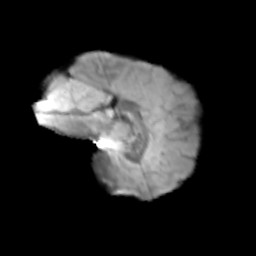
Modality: T2w
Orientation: sagittal
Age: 12
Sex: female
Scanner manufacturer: siemens
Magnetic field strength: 3 T
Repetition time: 3.8 s
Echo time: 0.07 s